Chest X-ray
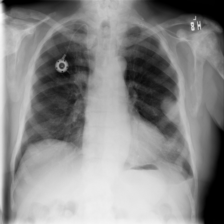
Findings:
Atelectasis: negative
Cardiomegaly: negative
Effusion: positive
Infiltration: negative
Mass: negative
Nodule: negative
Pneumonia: negative
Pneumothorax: negative
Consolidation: negative
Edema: negative
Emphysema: negative
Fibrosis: negative
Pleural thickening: negative
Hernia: negative